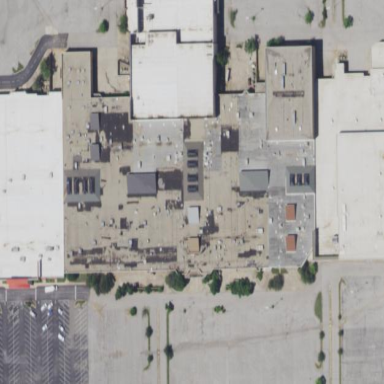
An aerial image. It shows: Commercial building.